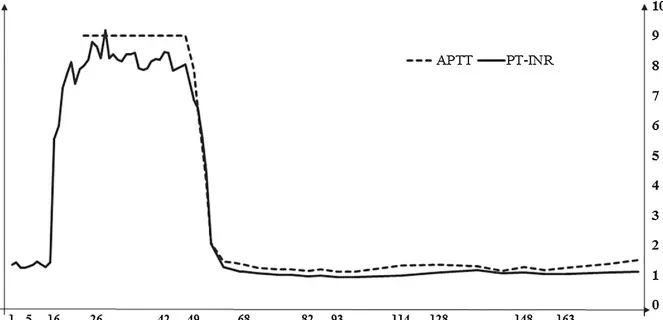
Abbreviations: POD: post-operative days, PSL: prednisolone, APTT: activated partial thromboplastin time, PT-INR: prothrombin time-international normalized ratio. We used average 4 units of fresh frozen plasma by 60POD. We started to use PSL from 42POD. The initial dose of PSL was 50 mg/day between 42POD and68POD, and then the figure was decreased to 40 mg/day from 68 to 82POD. This was followed by a decrease of 30 mg/day from 82POD to 93POD. The figure went down to 5 mg/day by 163POD. Due to using PSL, the level of coagulation factors, which were APTT and PT and then the figure was decreased to 40 mg/day from 68 to 82POD. This was followed by a decrease of 30 mg/day from 82POD to 93POD. The figure went down to 5 mg/day by 163POD. Due to using PSL, the level of coagulation factors, which were APTT and PT-INR, considerably decreased and settled between 29POD and 68POD.
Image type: pathology (immunostaining)